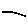
Label: moon